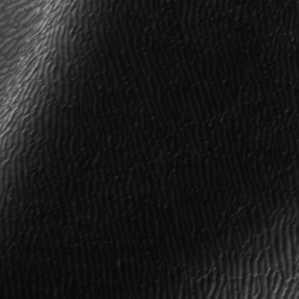
Label: frost